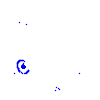
Particle: pion